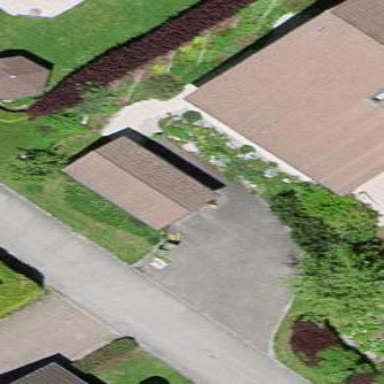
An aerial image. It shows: Garage building.